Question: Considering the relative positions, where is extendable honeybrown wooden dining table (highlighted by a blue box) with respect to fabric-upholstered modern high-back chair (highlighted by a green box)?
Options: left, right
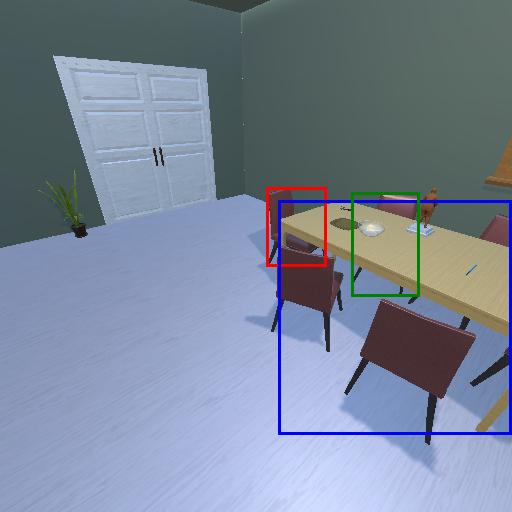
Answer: left